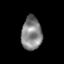
Tissue: skin
Cell type: Epithelial cells
Senescence score: 0.2094
Nuclear area (px): 671
Mean DAPI intensity: 131.244